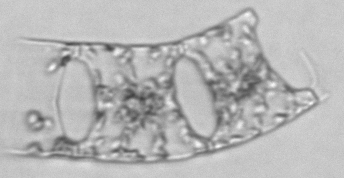
Label: Eucampia